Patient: sex M, age 68
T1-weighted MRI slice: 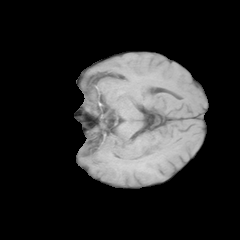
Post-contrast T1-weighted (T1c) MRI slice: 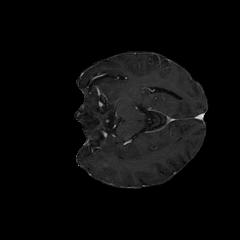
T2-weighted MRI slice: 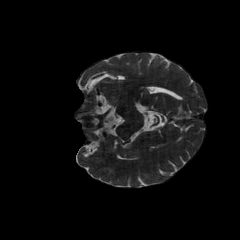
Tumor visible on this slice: no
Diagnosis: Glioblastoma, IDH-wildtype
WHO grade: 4